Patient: sex F, age 43
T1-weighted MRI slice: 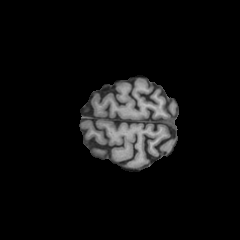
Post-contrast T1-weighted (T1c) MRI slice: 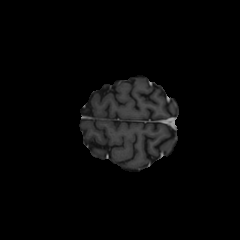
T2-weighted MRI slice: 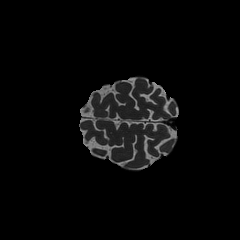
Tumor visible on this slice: no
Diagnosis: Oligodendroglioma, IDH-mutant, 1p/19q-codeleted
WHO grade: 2